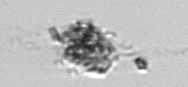
Label: detritus